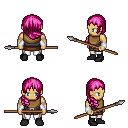
a pixel art fantasy rpg character, male body template, human, tanned skin, leather chest armor, white pants, pink right-swept hairstyle, white cloth bracers, black shoes, spear, four views (front, back, left, right), 2x2 character sprite sheet, small pixel art, hard edges, no anti-aliasing